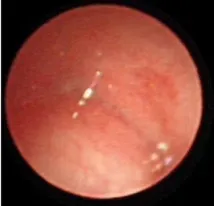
(A) Bronchoscopy showing complete collapse at the middle to distal trachea.
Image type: endoscopy (airway_endoscopy)